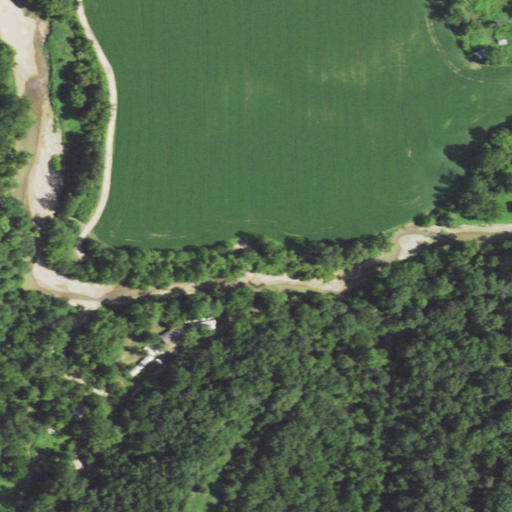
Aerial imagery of valley in Illinois named Bear Hollow containing deciduous forest, cultivated crops, mixed forest, open development, and woody wetlands